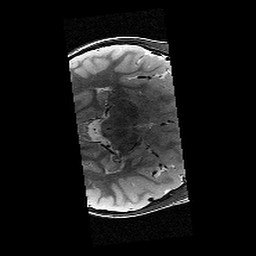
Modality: T2w
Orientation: axial
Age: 9
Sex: male
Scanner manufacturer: siemens
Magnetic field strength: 3 T
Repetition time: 9.23 s
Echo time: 0.067 s